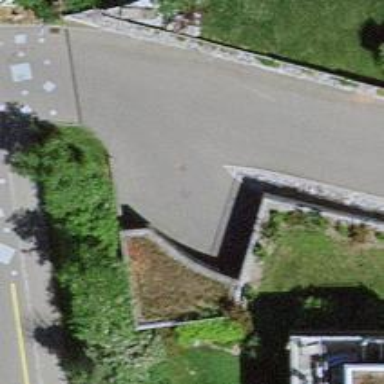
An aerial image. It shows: Parking entrance.